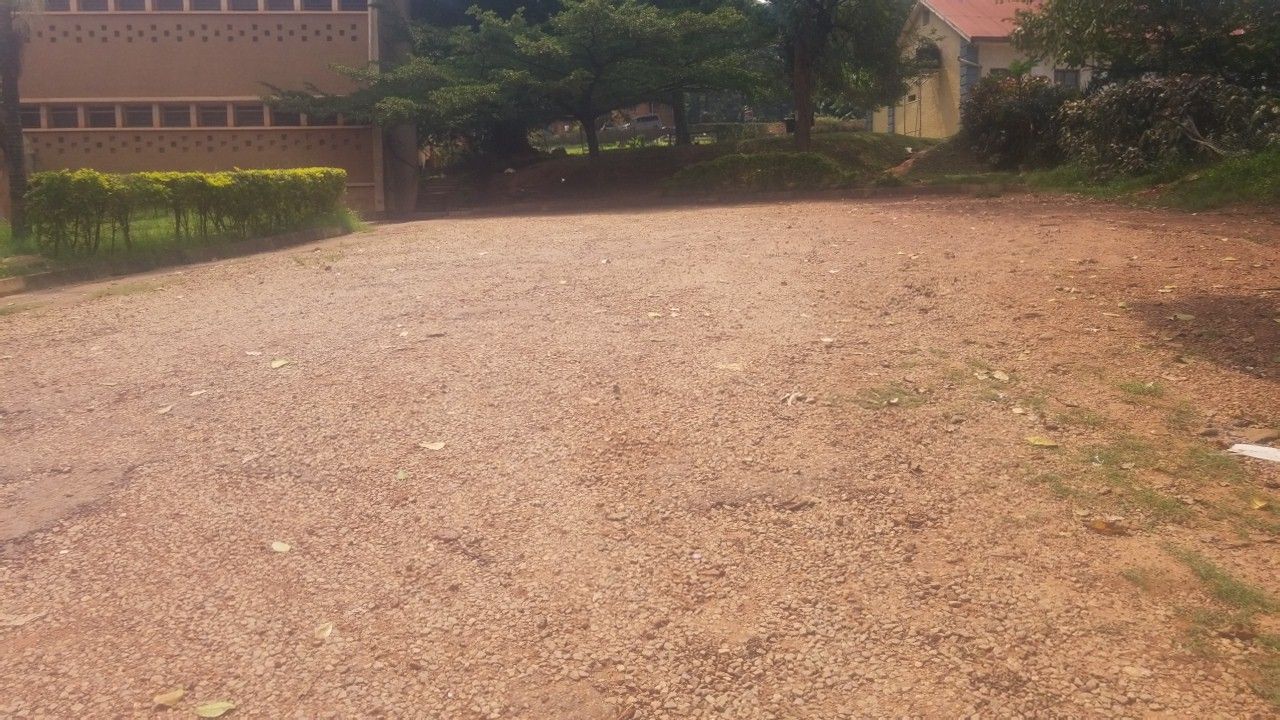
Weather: clear
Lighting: day
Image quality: slightly poor
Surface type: walking surface
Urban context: urban centre
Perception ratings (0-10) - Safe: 2.53, Lively: 1.46, Beautiful: 9.18, Boring: 2.97, Depressing: 2.61, Wealthy: 2.23